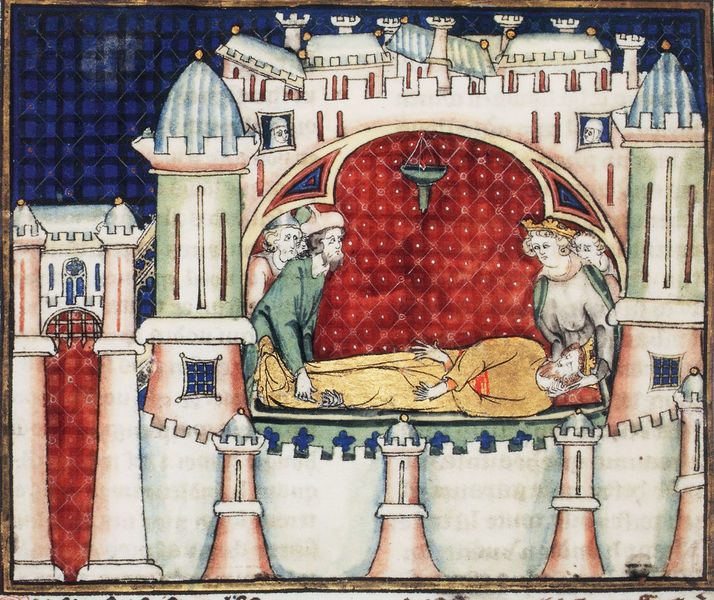
Titel: Berliner Alexanderroman
Institution: Berlin, Preußischer Kulturbesitz, Kupferstichkabinett
Schlagwörter: blau, gemälde, menschen, lampe, männer, szene, zeichnung, zimmer, rot, schloss, leiche, tod, bild, hände, gitter, krone, turm, mauer, könig, tapete, bett, tor, zinnen, burg, türme, palast, festung, tote, ritter, öllampe, grab, leichnam, mittelalter, legen, königin, leichnahm, miniatur, grablege, buchmalerei, räuchergefäß, kodex, gefolgschaft, christilich, bastei, toden